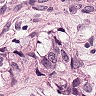
Metastatic tissue present: yes